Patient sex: M
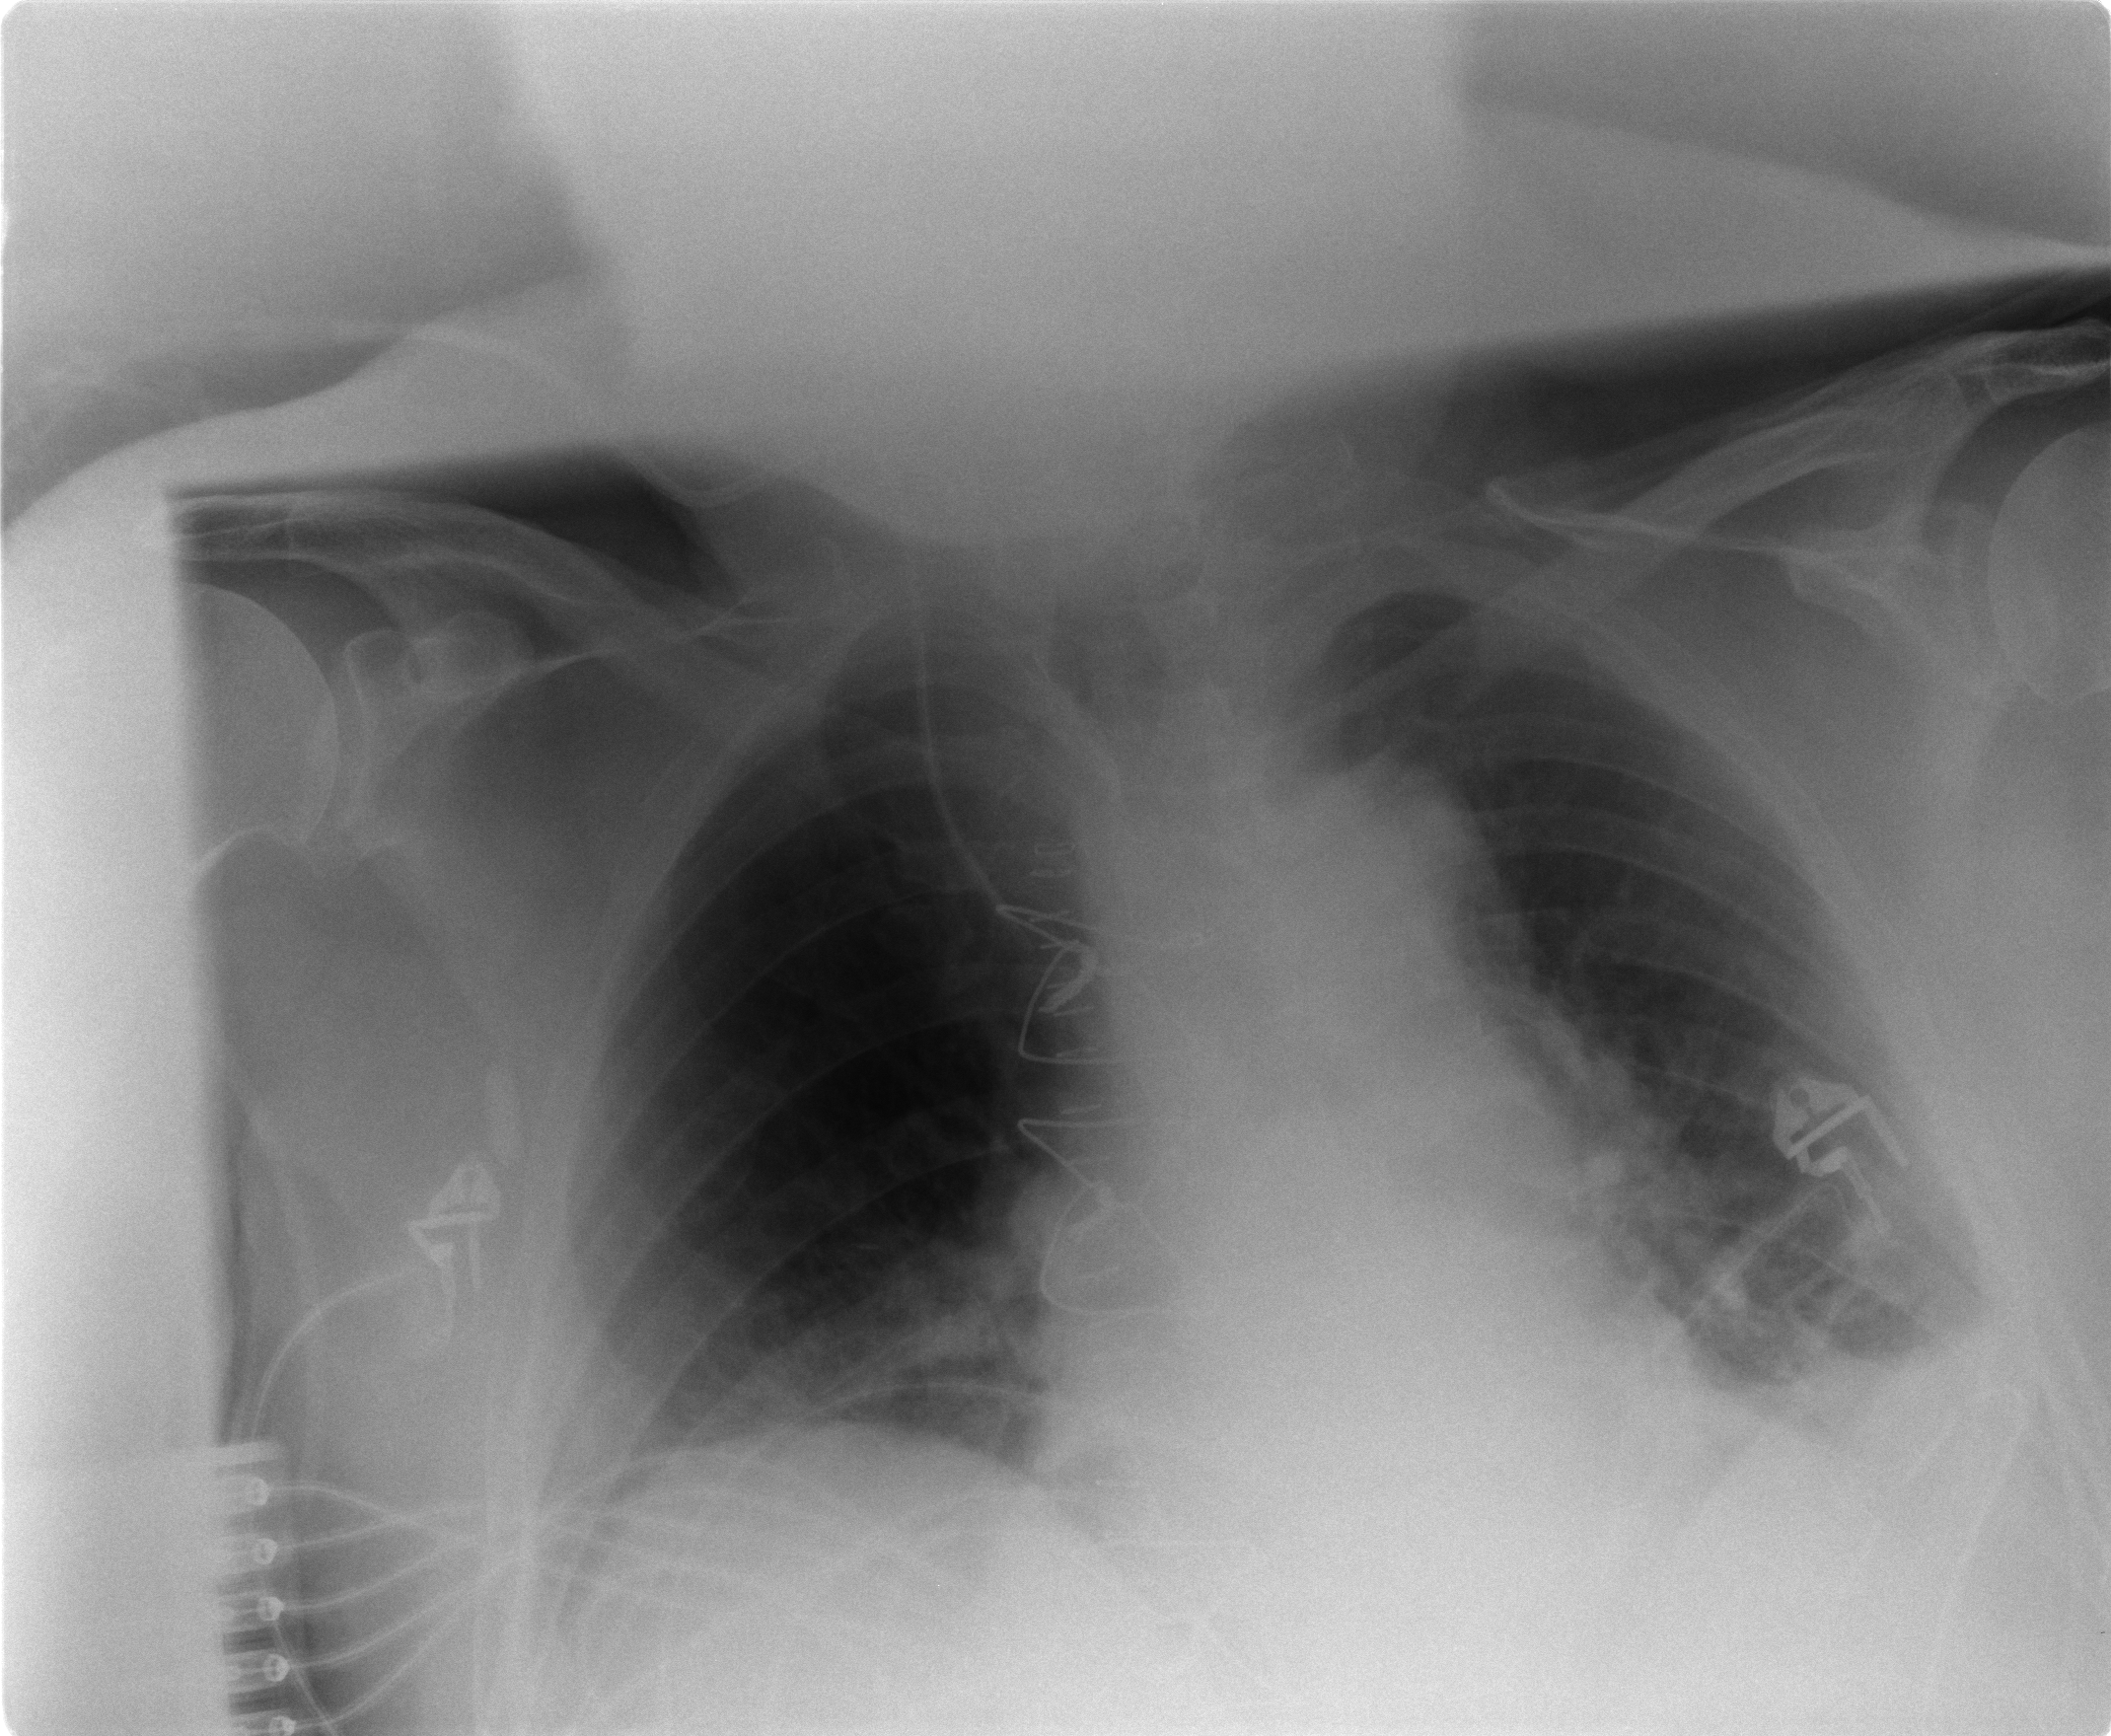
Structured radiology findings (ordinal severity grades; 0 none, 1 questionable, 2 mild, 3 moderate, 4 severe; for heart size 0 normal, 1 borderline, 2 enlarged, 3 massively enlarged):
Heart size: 0
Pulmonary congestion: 0
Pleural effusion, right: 1
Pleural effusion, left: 2
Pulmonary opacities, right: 0
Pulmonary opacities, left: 0
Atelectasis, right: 2
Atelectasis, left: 2